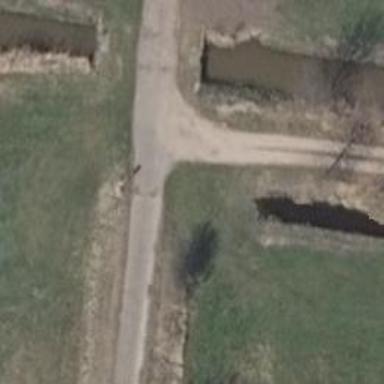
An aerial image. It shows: Track road with concrete lanes of grade1 quality.